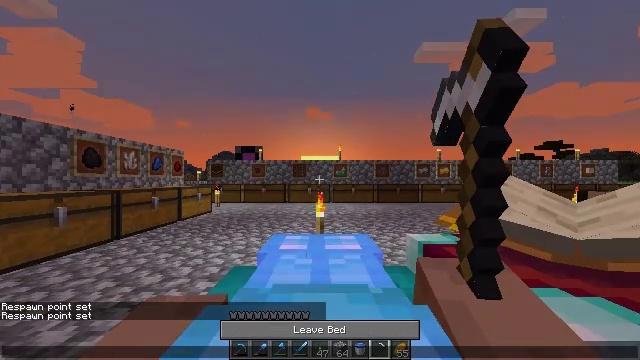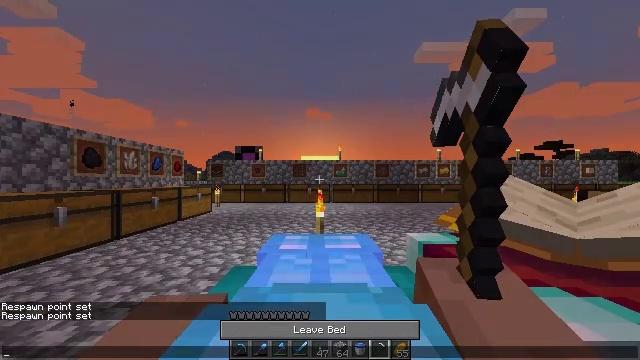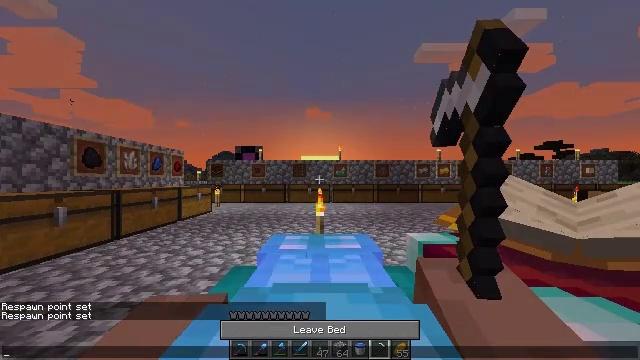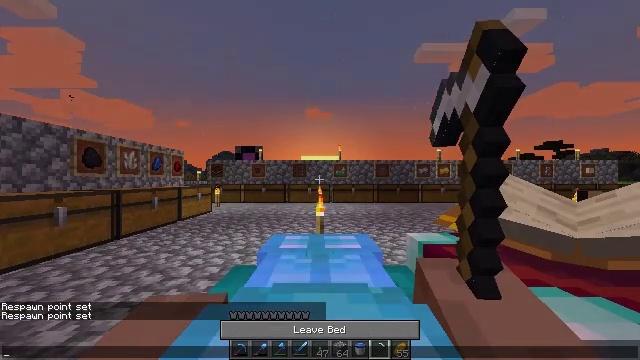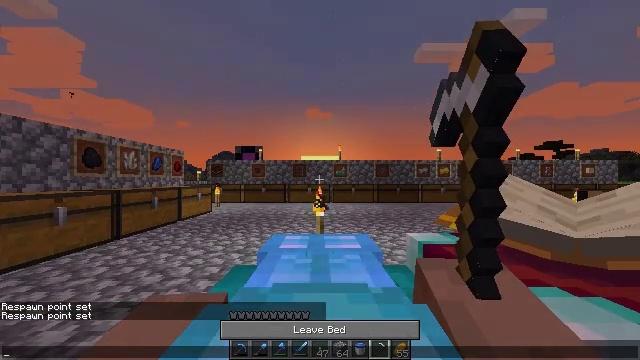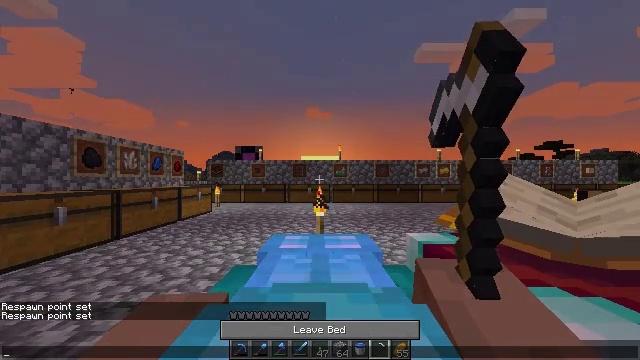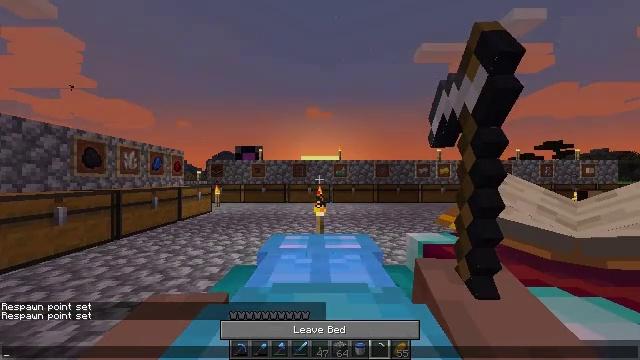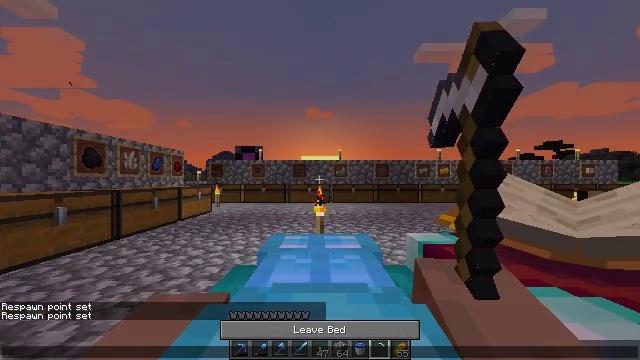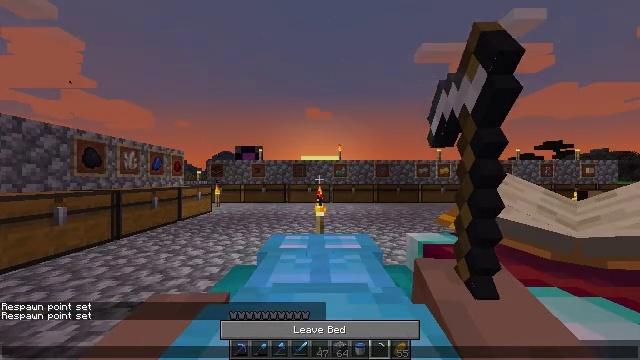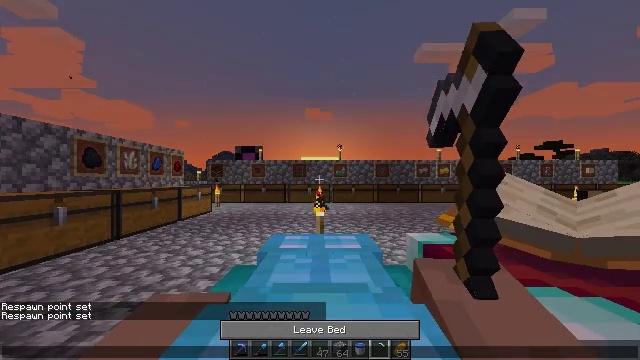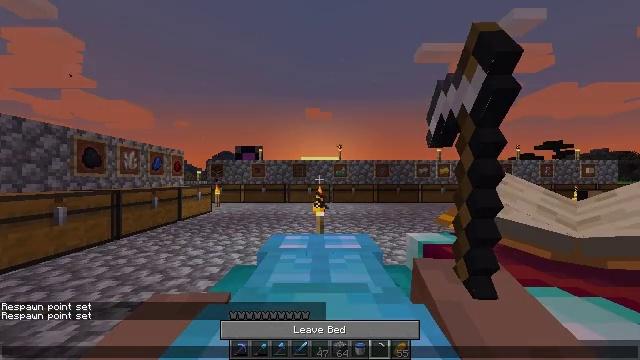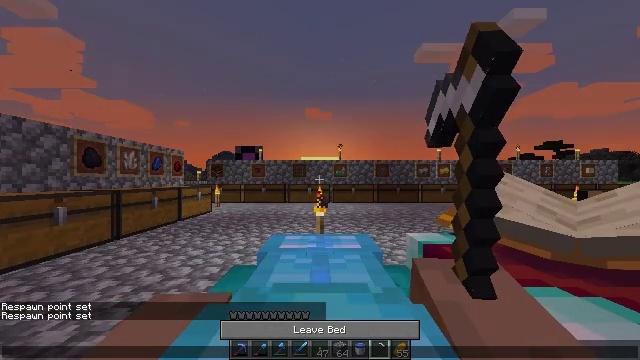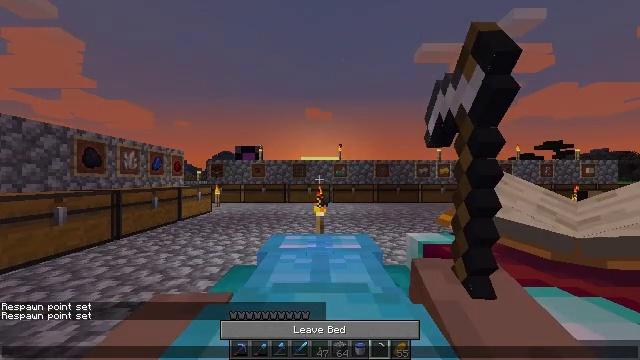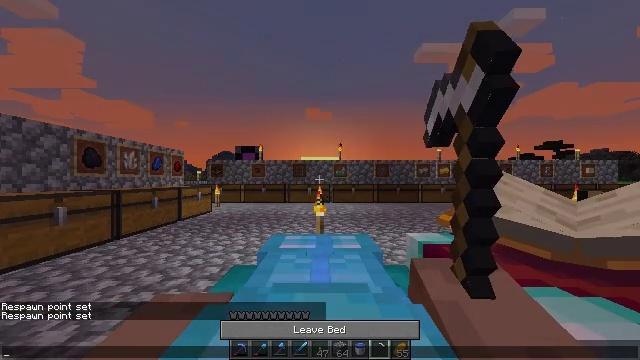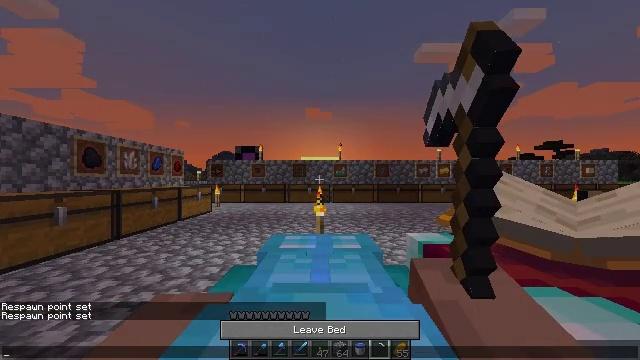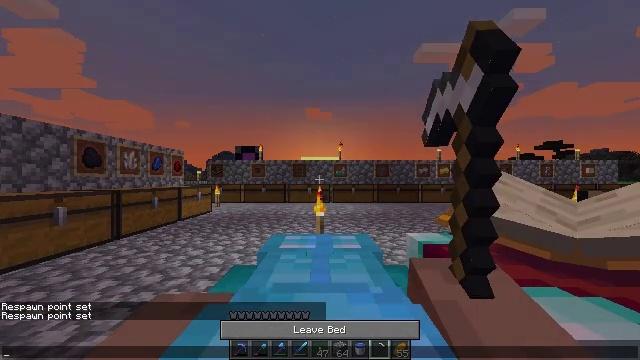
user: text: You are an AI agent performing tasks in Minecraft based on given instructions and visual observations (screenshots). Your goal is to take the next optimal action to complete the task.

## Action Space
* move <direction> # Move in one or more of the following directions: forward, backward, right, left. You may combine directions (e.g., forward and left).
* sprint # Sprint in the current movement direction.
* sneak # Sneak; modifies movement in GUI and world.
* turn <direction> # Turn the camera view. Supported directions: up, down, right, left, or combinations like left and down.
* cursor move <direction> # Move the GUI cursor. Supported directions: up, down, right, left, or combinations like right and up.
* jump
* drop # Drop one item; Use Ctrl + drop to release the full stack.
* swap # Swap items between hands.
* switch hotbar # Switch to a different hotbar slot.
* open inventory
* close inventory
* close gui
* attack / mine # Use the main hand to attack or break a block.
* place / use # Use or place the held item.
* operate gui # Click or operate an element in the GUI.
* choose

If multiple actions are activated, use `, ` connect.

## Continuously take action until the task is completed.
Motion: motion action
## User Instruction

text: Collect sugar cane near water sources.
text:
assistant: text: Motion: no_op
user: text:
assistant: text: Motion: no_op
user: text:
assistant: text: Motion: no_op
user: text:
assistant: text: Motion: no_op
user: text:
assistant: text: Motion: no_op
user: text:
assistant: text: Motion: no_op
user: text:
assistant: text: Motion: no_op
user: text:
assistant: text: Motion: no_op
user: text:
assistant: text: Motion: no_op
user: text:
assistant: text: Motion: no_op
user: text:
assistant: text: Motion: no_op
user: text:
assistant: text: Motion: no_op
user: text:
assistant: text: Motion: no_op
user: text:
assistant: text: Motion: no_op
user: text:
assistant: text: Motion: no_op
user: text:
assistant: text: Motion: no_op
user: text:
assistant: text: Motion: no_op
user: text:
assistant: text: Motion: no_op
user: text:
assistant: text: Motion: no_op
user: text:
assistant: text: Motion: no_op
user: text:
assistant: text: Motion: no_op
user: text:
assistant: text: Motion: no_op
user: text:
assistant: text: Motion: no_op
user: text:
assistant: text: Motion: no_op
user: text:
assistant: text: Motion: no_op
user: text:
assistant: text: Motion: no_op
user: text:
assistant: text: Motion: no_op
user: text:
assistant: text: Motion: no_op
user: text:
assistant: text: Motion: no_op
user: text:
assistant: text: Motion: no_op